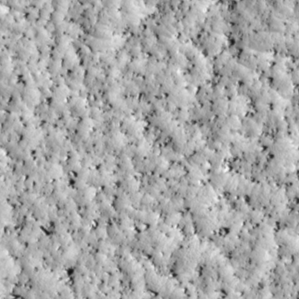
Label: non_frost